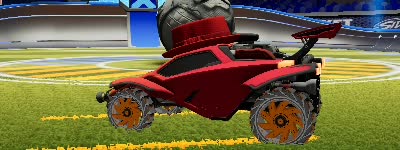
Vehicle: octane